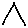
Label: triangle